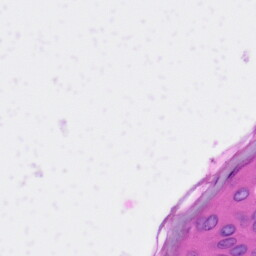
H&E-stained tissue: Skin